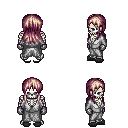
a pixel art fantasy rpg character, male body template, skeleton, white robe, teal pants, white blonde unkempt hairstyle, metal gloves, gray slippers, four views (front, back, left, right), 2x2 character sprite sheet, small pixel art, hard edges, no anti-aliasing